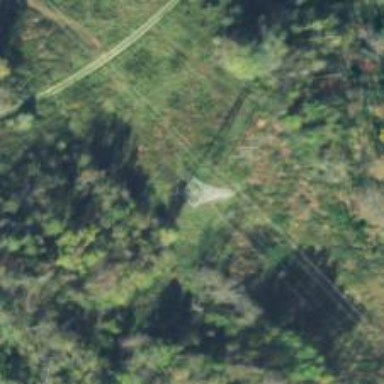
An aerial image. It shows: Lattice structure tower used for power transmission.